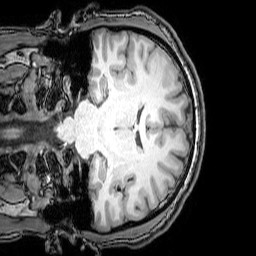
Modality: T1w
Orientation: coronal
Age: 22
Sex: male
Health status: healthy
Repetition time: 0.081 s
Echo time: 0.037 s